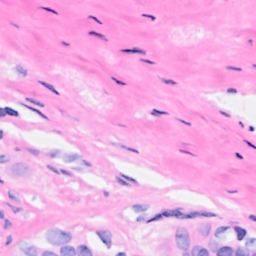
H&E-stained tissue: Breast